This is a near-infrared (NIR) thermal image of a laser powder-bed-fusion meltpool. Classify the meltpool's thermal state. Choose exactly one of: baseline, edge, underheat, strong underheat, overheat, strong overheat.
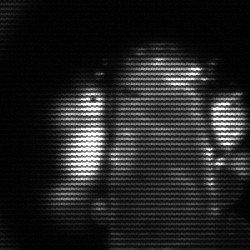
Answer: strong underheat